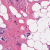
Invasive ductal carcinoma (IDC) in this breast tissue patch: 1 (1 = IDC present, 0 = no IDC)